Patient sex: M
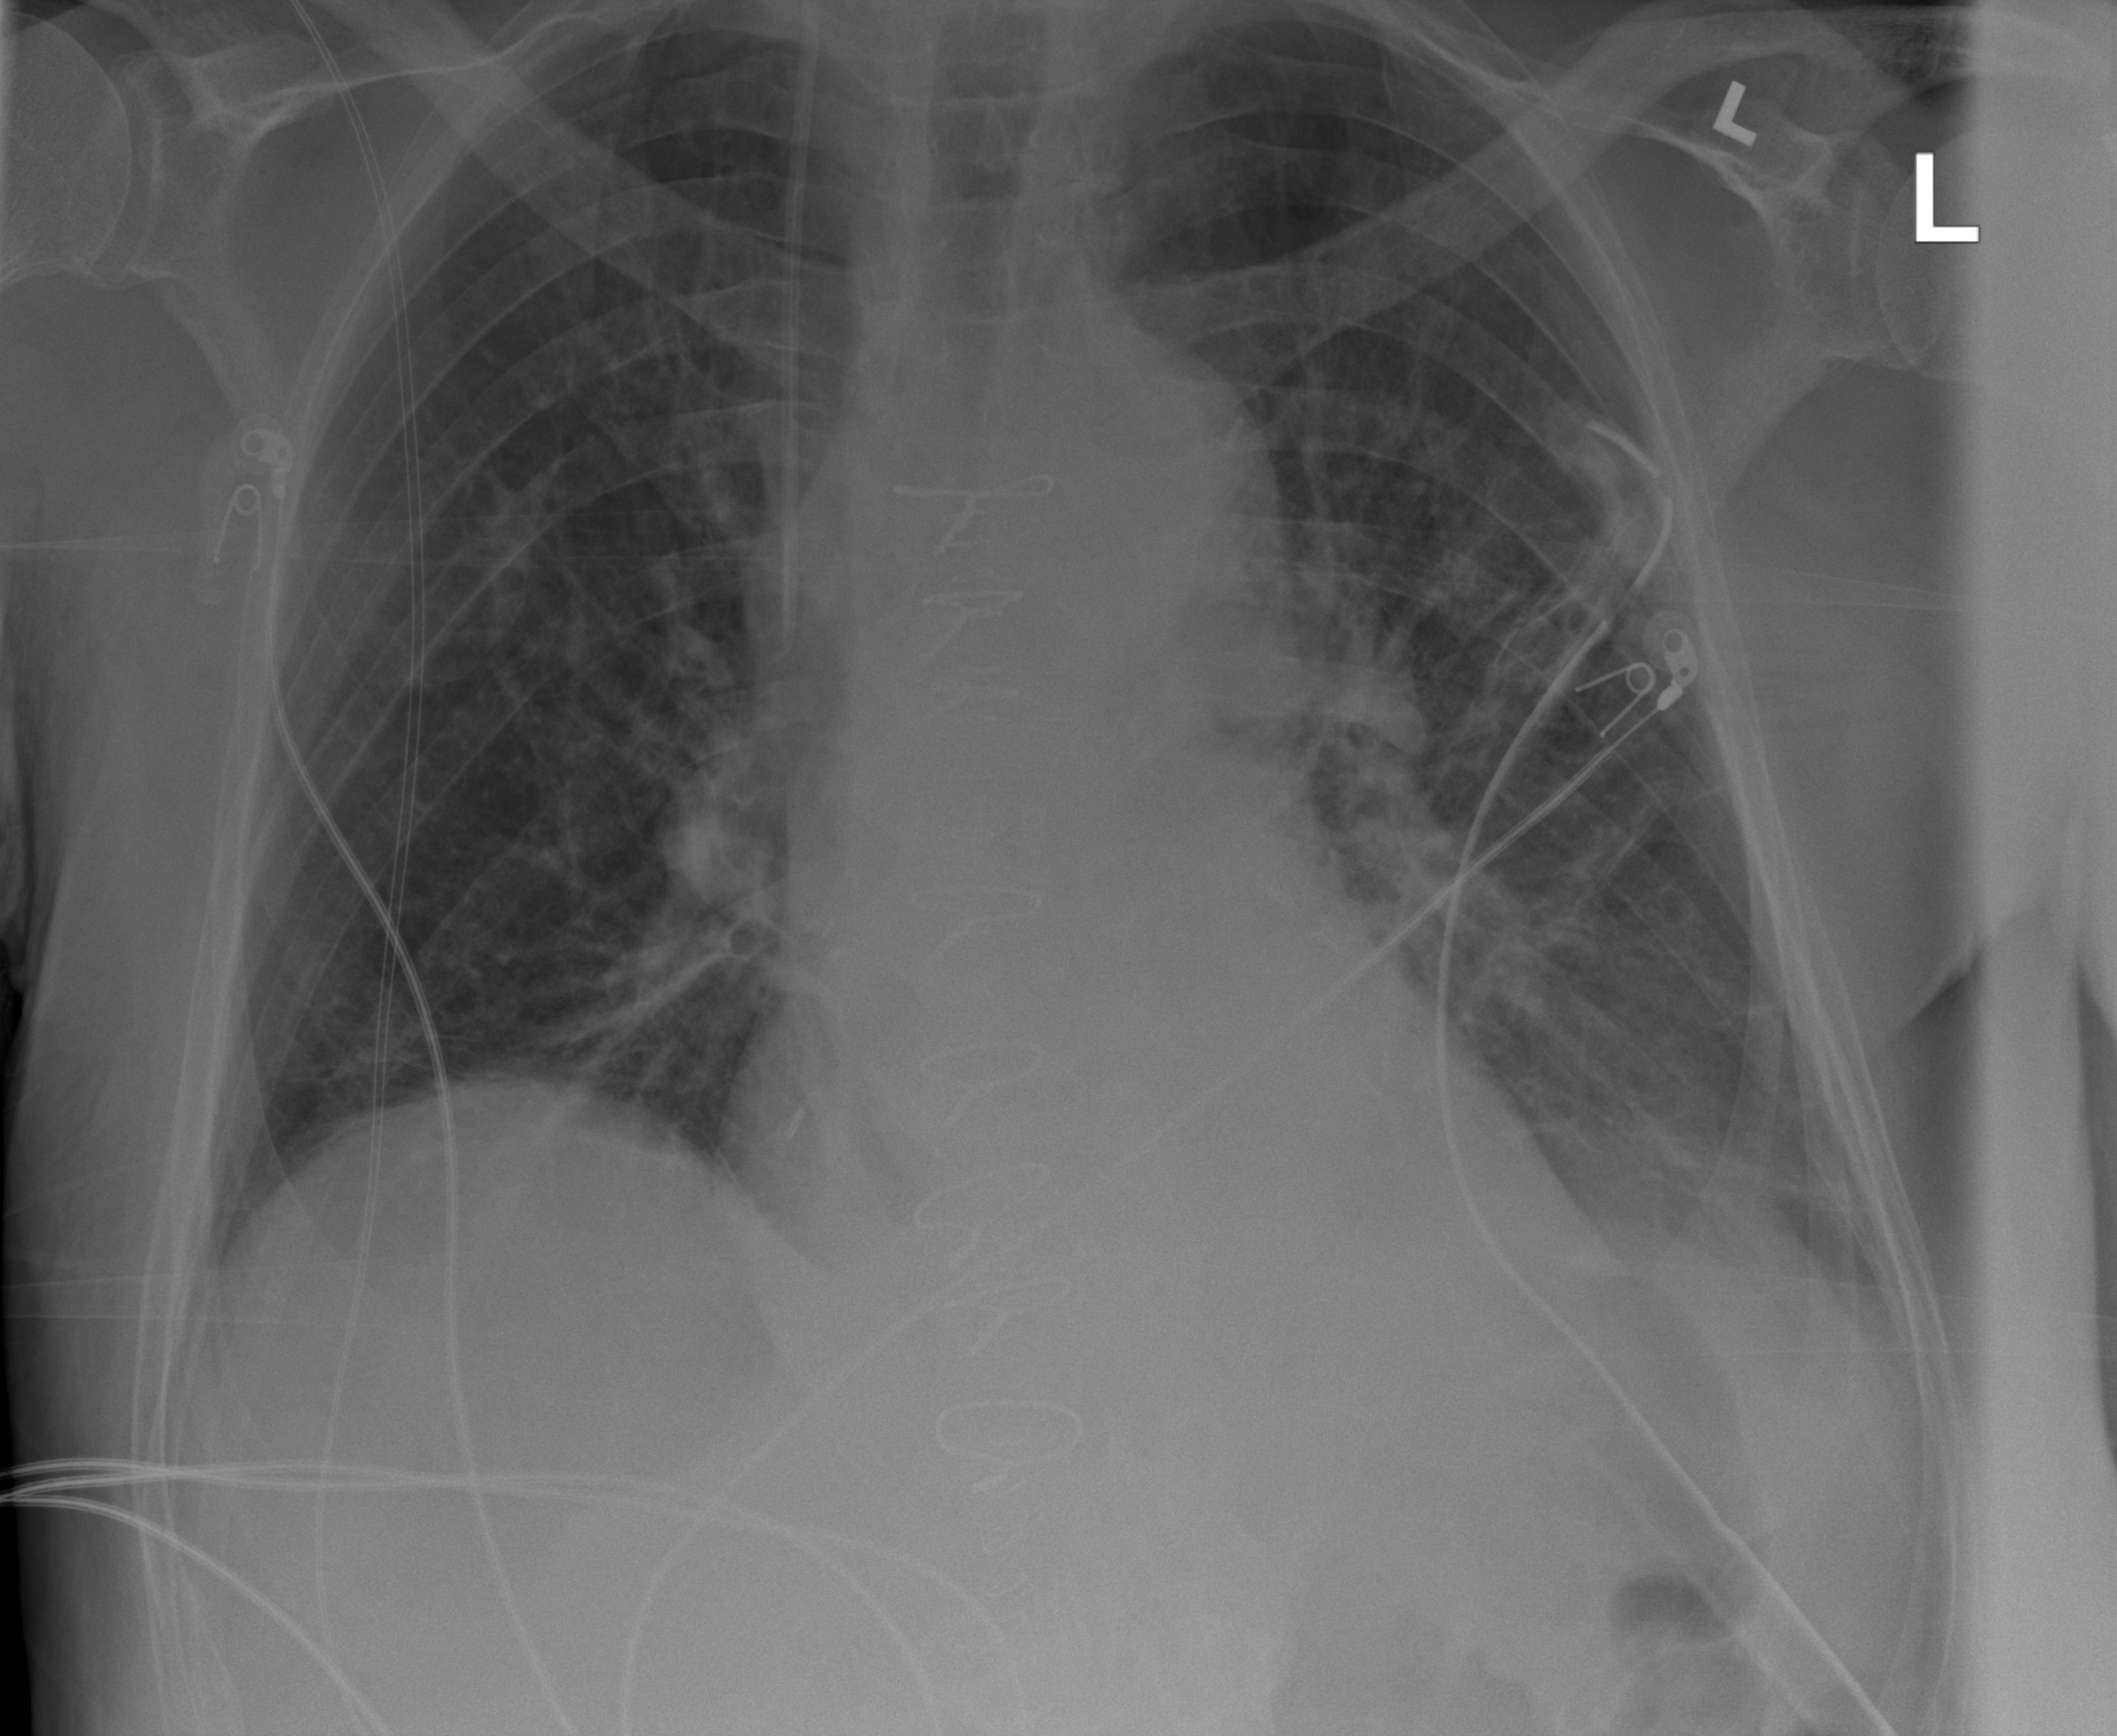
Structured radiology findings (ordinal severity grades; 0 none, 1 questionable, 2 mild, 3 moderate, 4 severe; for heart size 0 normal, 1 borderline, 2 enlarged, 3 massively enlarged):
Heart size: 0
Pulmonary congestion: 2
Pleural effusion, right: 0
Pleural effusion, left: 0
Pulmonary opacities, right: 0
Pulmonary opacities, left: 0
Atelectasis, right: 2
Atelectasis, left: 2